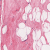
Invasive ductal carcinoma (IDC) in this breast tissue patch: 0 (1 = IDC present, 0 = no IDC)